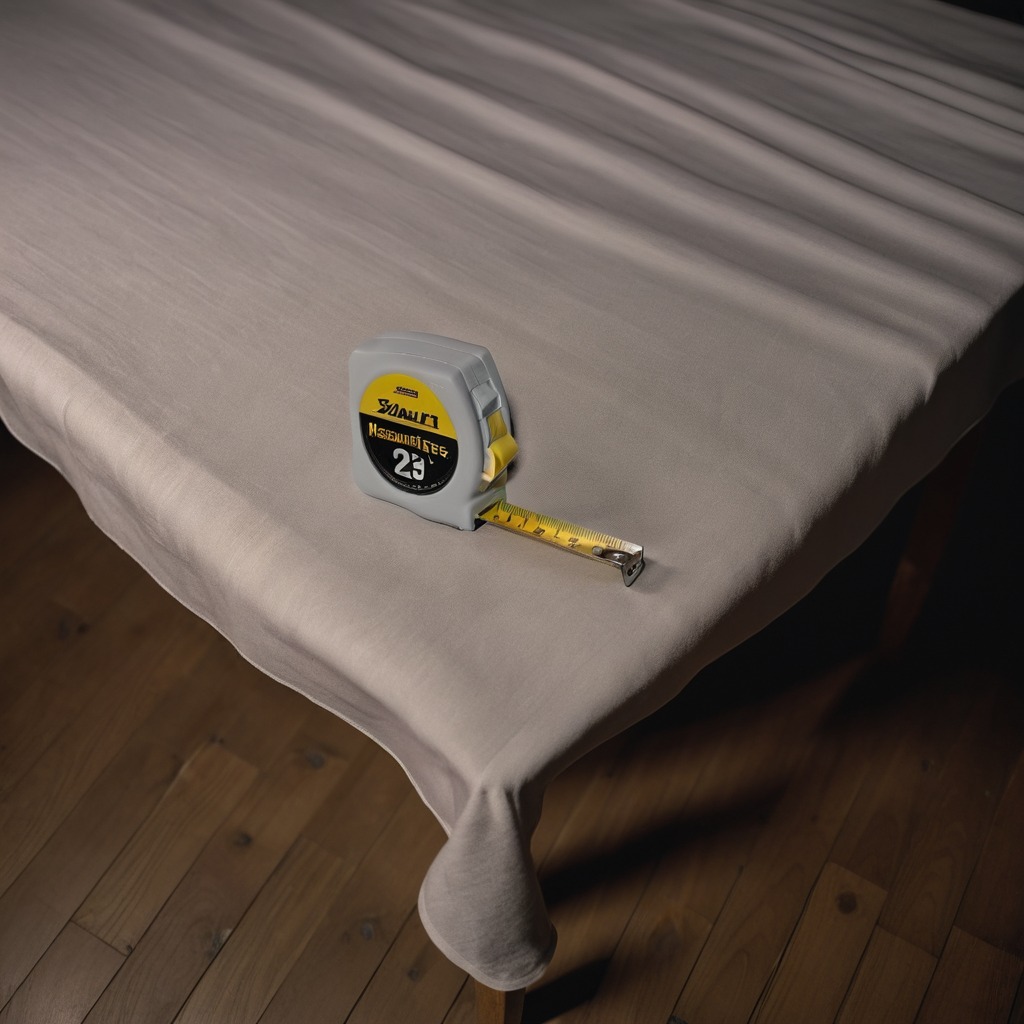
A measuring tape lies on a clean wooden table inside a workshop at night dim ambient light soft shadows worn but beneath the cloth.